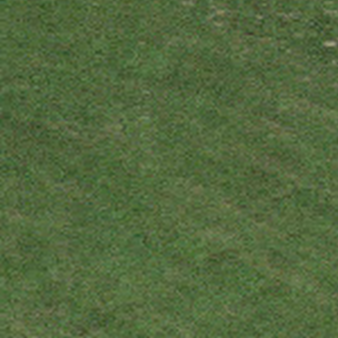
Label: other